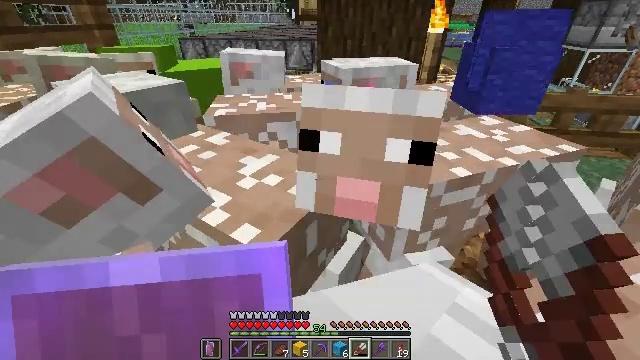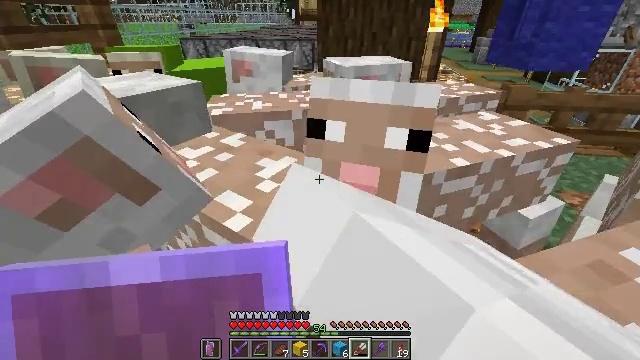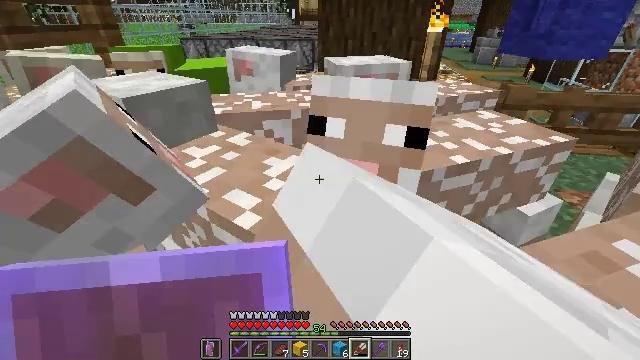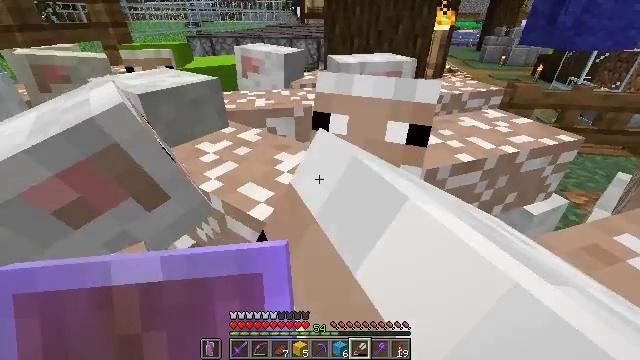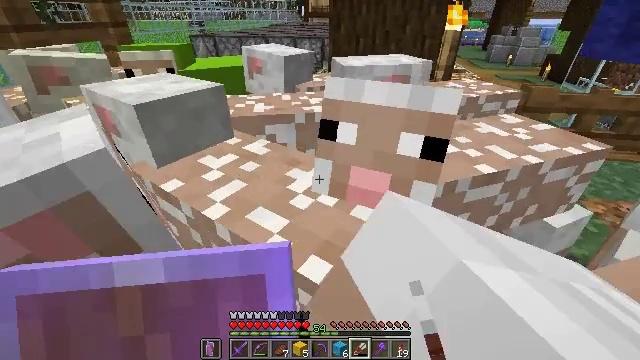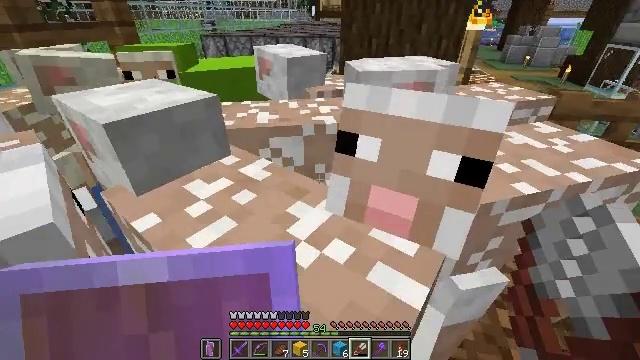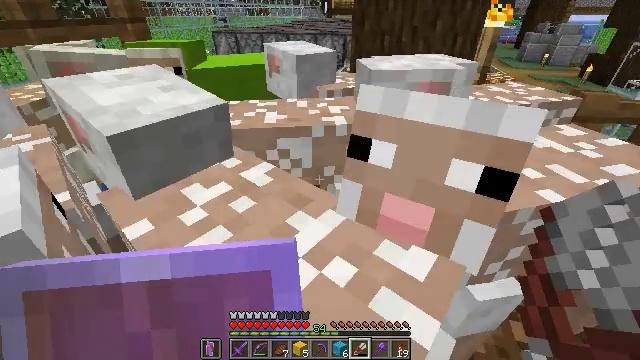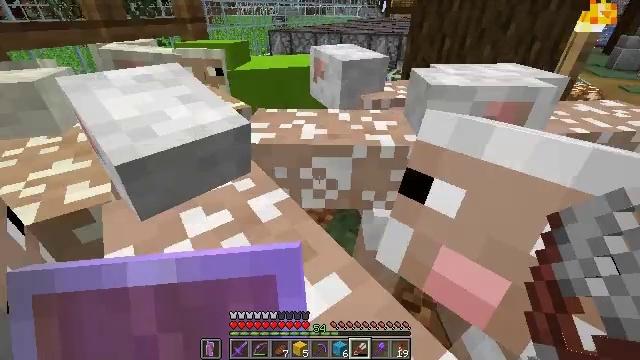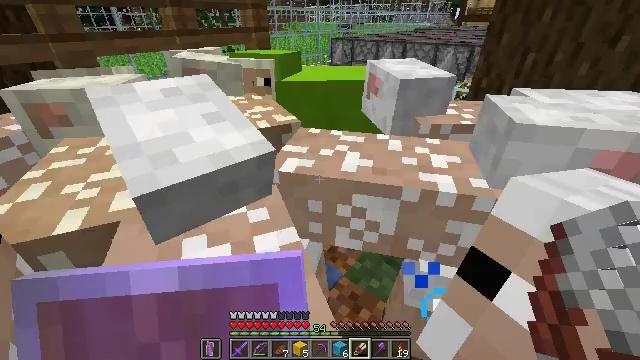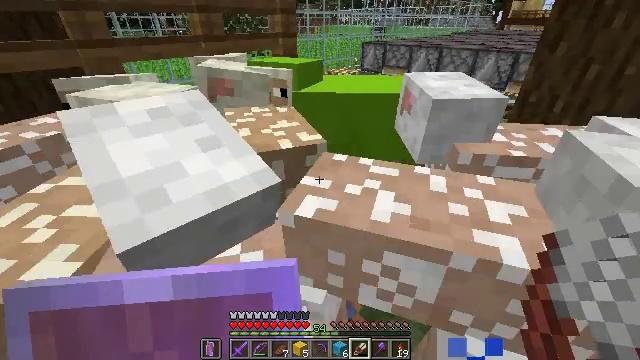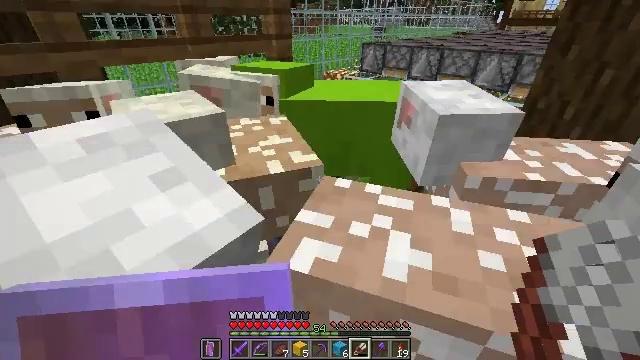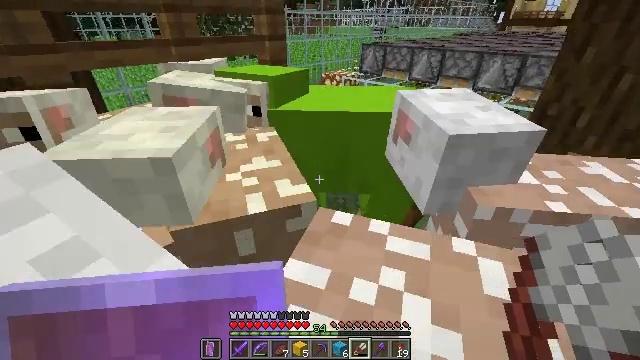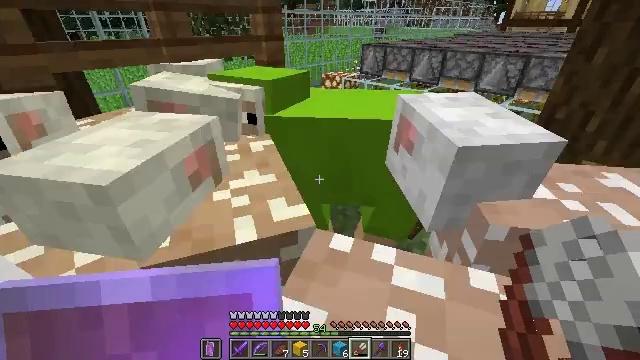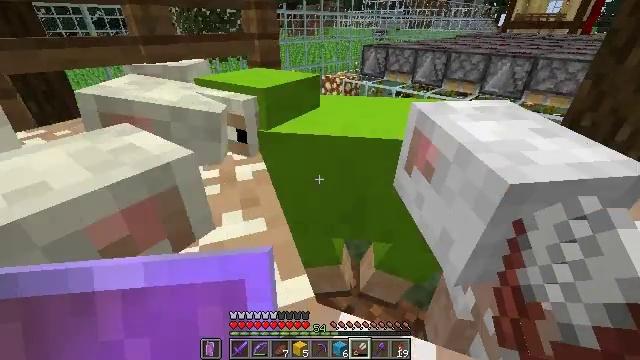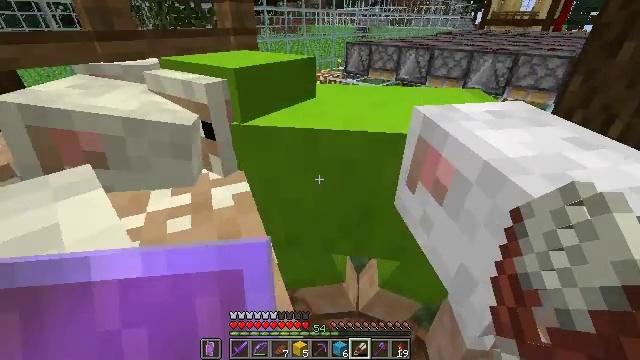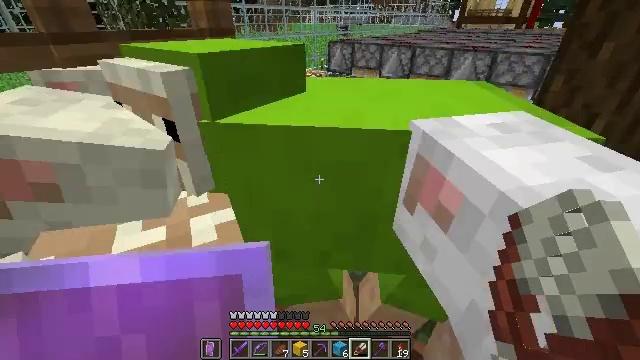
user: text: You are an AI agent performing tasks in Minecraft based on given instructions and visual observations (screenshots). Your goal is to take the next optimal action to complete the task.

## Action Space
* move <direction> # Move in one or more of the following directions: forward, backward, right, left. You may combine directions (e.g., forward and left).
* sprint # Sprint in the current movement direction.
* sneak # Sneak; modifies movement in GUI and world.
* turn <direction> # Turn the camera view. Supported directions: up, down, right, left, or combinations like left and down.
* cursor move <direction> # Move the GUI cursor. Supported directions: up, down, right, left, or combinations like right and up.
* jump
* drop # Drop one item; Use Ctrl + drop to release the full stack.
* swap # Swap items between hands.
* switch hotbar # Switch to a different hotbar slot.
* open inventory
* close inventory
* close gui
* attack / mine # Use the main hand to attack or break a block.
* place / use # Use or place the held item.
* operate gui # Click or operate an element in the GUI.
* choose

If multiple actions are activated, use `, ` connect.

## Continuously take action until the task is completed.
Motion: motion action
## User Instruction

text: Hunt a squid.
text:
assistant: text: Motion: no_op
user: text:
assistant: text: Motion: no_op
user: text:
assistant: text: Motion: move forward, turn left
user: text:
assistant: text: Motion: move forward
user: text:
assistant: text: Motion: move forward, turn left
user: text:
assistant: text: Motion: move forward, turn left
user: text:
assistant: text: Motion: move forward, turn left
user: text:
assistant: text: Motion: move forward, turn left and up
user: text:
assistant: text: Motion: move forward, turn left
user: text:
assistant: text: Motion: move forward
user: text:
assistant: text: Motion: move forward
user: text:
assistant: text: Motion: move forward
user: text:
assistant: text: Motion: move forward
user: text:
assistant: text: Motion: move forward, turn right
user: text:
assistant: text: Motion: move forward, turn right
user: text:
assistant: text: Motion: move forward
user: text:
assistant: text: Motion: no_op
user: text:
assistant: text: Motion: turn down, use / place
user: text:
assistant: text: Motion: turn right and down, use / place
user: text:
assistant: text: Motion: turn down, use / place
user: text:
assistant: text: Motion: use / place
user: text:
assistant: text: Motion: no_op
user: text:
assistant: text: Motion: no_op
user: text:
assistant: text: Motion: no_op
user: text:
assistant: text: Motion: no_op
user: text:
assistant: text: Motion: no_op
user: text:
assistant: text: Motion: no_op
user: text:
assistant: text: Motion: no_op
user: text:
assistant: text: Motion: no_op
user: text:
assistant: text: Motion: no_op